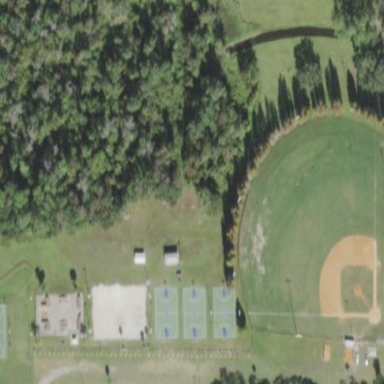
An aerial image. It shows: Baseball pitch for leisure land activities.